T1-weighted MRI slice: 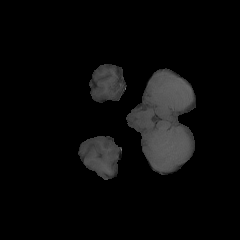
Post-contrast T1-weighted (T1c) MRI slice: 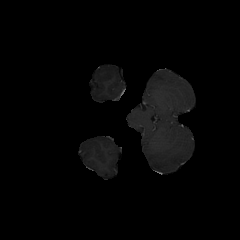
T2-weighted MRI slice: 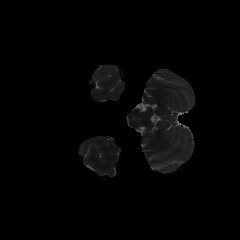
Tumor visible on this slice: no